Question: I'm having a problem with UITextViews, in particular I would like to have a textview which is not scrollable (only showing text), but the content that is shown changes when the textview resizes:
In both images the textview is the same size (frame) but for some reason it cuts properly after it is resized post-load.
Some background:
1) this problem only occurs in nested views (it the textview is directly in the view controller it is fine)
View controller
-> Custom subview
----> text view
Here is the code for the custom subview to reproduce the issue:
<URL>
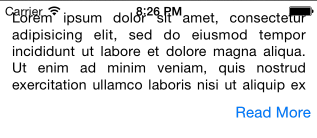
Answer: The problem was that I was not calling [textView sizeToFit] when I set the frame the first time (but I did every other time).